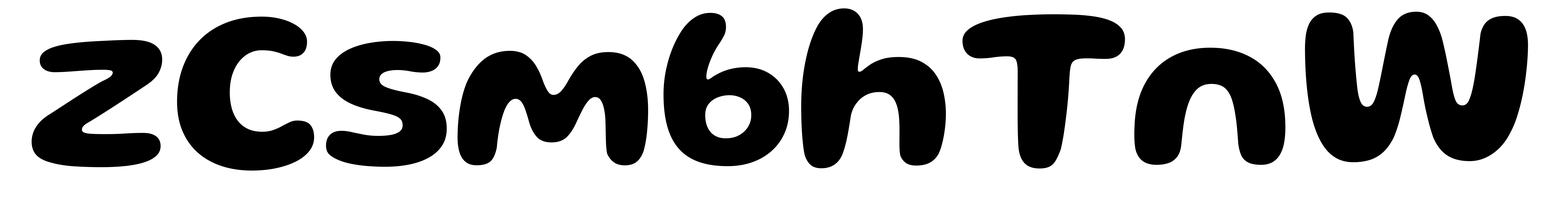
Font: Gluten_SemiBold